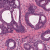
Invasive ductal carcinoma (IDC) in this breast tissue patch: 0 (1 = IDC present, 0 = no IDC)